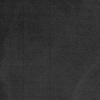
Atmospheric dust classification: dusty